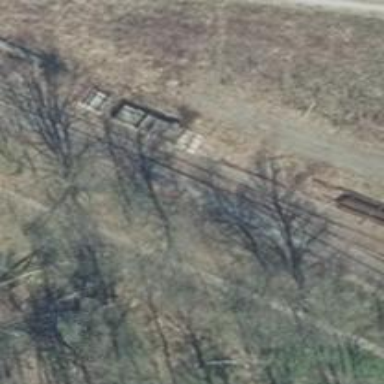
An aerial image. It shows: Railway switch.